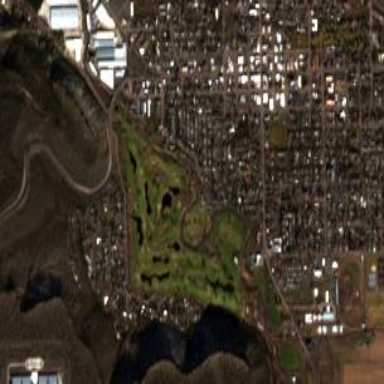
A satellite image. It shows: Golf course.